Question: I'm trying to make animation using jQuery that simulates this GIF (I tried css3 animation keyframes but it's not neat and not nice, unless there is an easier way with css3)

Each CSS class I'm trying to add has background color and background position
'''
<div class="displayer ico1"></div>
'''
The array of CSS classes are 'ico1 ico2 ico3 --- ico6'. And I need to delay 3 seconds pause between each change, and of course they have to loop around back to ico1 2 3 etc
I know the '.queue()' function but I don't how to use it properly to simulate it.
Any help would be greatly appreciated
Thanks
Edit----
I found this jQuery plugin
<URL>
That does this trick pretty neatly !!
'''
$('.displayer').addClass('ico1').wait(5000).removeClass('ico1').addClass('ico2').wait(5000).removeClass('ico2').addClass('ico3').wait(5000).removeClass('ico3').addClass('ico4').wait(5000).removeClass('ico4').addClass('ico5').wait(5000).removeClass('ico5').addClass('ico6').wait(5000).removeClass('ico6');
'''
Now my only problem is to loop back to the beginning
Any ideas?
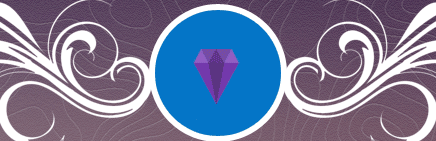
Answer: Well this code will help,
actually i am using 'setInterval' function which will trigger the function after 3 second , all the classes are placed in a array
after 3 second one class is remove and other is added and this continue in a loop
'''
<script type='text/javascript'>
$(document).ready(function(){
imageArray = new Array('icon1' , 'icon2', 'icon3', 'icon4', 'icon5', 'icon6'); //add more classes in this array
i=0; // first class to be used
setInterval(function(){
i = (i >= imageArray.length)?0:i;
$('.displayer').removeClass(imageArray.join(' ')).addClass(imageArray[i++]);
},1000); // this is the time in millisecond
});
</script>
'''
'<div class="displayer"></div>'